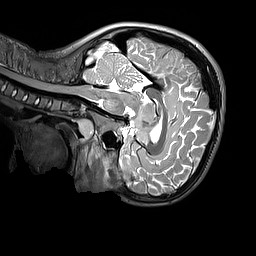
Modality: T2w
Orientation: sagittal
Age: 10
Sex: male
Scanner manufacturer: siemens
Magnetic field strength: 3 T
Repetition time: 3.2 s
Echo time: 0.408 s